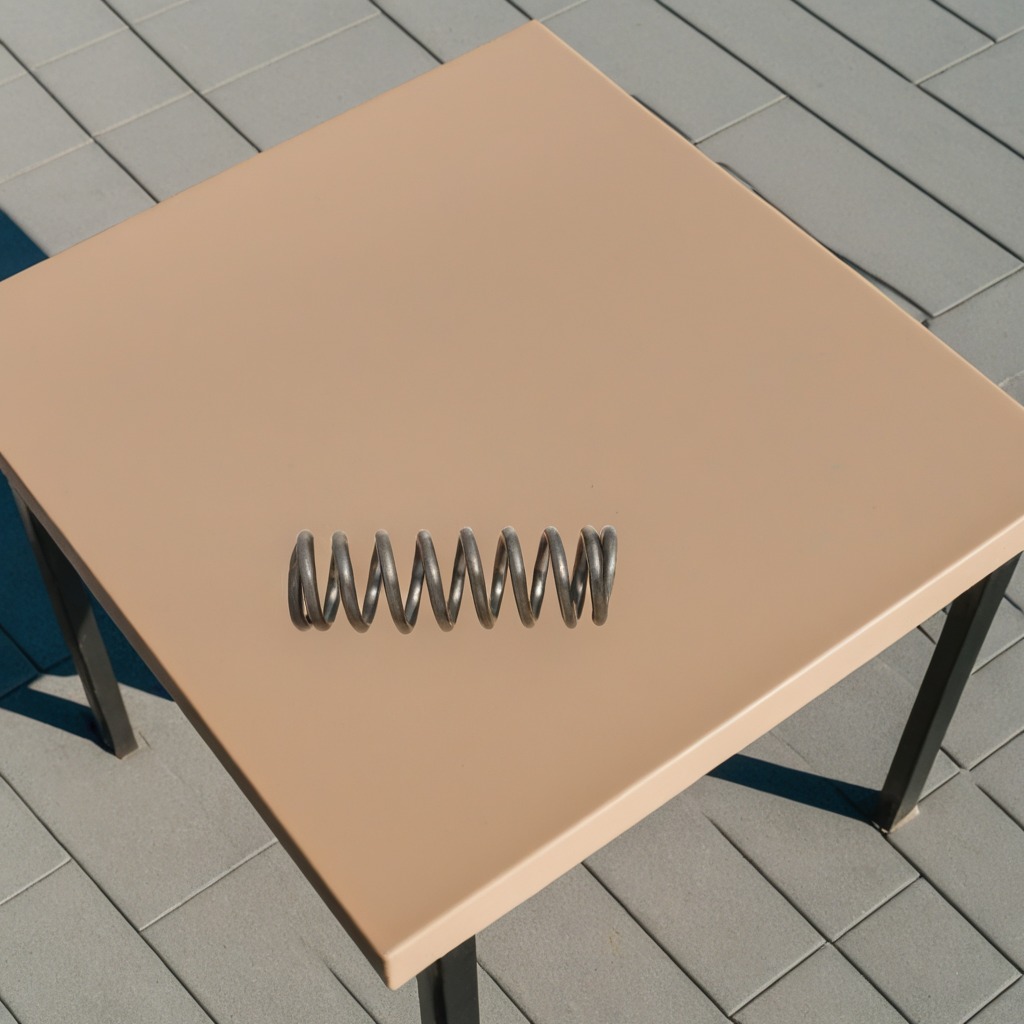
A coiled metal spring is lying on the table.